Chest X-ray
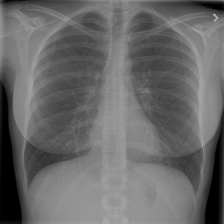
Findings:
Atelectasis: negative
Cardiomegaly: negative
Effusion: negative
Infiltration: negative
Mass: negative
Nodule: negative
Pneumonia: negative
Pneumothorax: negative
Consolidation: negative
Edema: negative
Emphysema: negative
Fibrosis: negative
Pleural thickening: negative
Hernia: negative